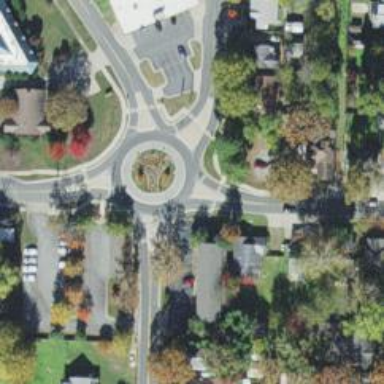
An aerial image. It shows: Roundabout on residential road.